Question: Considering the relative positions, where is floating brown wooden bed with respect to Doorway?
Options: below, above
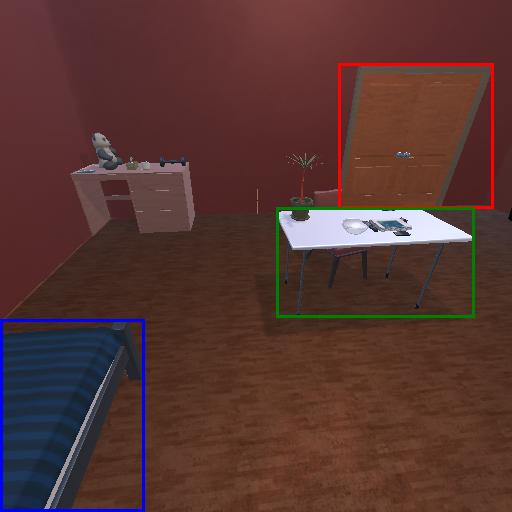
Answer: below